Question: hi im creating chat example and if user add send button adding new object in my arrray and reload data but its overwrite old table.

its my array :
'''
arr1 = [[NSMutableArray alloc] initWithObjects:@"Whats up today ? ", @"Hello.", nil];
'''
Here my source :
'''
-(UITableViewCell *)tableView:(UITableView *)tableView cellForRowAtIndexPath:(NSIndexPath *)indexPath {
static NSString *simleTableIdentifier = @"TeamCell";
UITableViewCell *cell = [tableView dequeueReusableCellWithIdentifier:simleTableIdentifier];
if (cell == nil) {
cell = [[UITableViewCell alloc] initWithStyle:UITableViewCellStyleDefault reuseIdentifier:@"TeamCell"];
}
cell.backgroundColor = [UIColor clearColor];
tableView.scrollEnabled = YES;
UIImageView *myRect = [[UIImageView alloc] initWithFrame:CGRectMake(20, 30, 10, 12)];
myRect.image = [UIImage imageNamed:@"tri.png"];
self.view.backgroundColor = [UIColor colorWithPatternImage:[UIImage imageNamed:@"jj.jpg"]];
UILabel *label = [[UILabel alloc] init];
label.text = [arr1 objectAtIndex:indexPath.row];
label.numberOfLines = 0;
label.lineBreakMode = NSLineBreakByWordWrapping;
label.font =[UIFont systemFontOfSize:14.0];
label.text = [arr1 objectAtIndex: indexPath.row];
label.textColor = [UIColor blackColor];
label.backgroundColor = [UIColor clearColor];
label.frame = CGRectMake(40, 40, 210, 80);
[label sizeToFit];
UIImageView *imgim = [[UIImageView alloc] initWithFrame:CGRectMake(30, 10, label.frame.size.width+20, label.frame.size.height+20)];
imgim.image = [UIImage imageNamed:@"bg.png"];
CGRect myRectANGLE = CGRectMake(imgim.frame.origin.x+10,imgim.frame.origin.y+10, label.frame.size.width, label.frame.size.height);
[label setFrame:myRectANGLE];
CALayer *addRadius = [imgim layer];
[addRadius setMasksToBounds:YES];
[addRadius setCornerRadius:5.0];
[self.MyTableView setSeparatorColor:[UIColor clearColor]];
[self.MyTableView setSeparatorStyle:UITableViewCellSeparatorStyleNone];
self.MyTableView.transform = CGAffineTransformMakeScale(1, -1); //in viewDidLoad
cell.transform = CGAffineTransformMakeScale(1, -1);//in tableView:cellForRowAtIndexPath:
[[cell contentView] addSubview:myRect];
[[cell contentView] addSubview:imgim];
[[cell contentView] addSubview:label];
return cell;
}
'''
'''
-(IBAction)btnTap:(UIButton *)sender {
[arr1 insertObject:Textify.text atIndex:0];
NSLog(@"%i", arr1.count);
[MyTableView reloadData];
}
'''
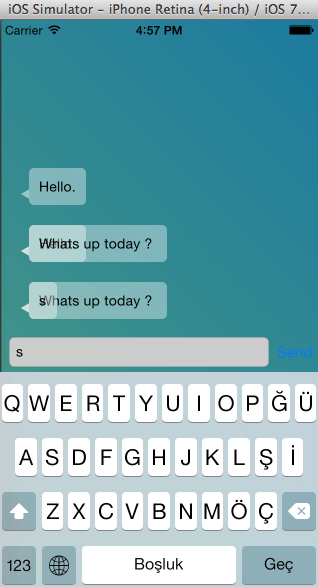
Answer: Try clearing the cell's 'contentView' subview, and then add the new subviews.
Here's a block of code for removing the subviews, taken from this <URL>.
'''
if ([cell.contentView subviews]){
for (UIView *subview in [cell.contentView subviews]) {
[subview removeFromSuperview];
}
}
'''